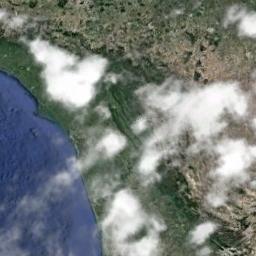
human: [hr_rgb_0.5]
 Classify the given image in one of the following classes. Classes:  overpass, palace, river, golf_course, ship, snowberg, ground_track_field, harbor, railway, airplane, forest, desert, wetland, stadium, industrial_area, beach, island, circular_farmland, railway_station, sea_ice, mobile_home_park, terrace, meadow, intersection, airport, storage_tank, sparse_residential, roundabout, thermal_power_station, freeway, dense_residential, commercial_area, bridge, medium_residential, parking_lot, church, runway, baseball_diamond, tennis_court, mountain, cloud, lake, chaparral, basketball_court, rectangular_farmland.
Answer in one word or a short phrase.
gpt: cloud